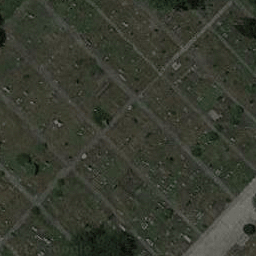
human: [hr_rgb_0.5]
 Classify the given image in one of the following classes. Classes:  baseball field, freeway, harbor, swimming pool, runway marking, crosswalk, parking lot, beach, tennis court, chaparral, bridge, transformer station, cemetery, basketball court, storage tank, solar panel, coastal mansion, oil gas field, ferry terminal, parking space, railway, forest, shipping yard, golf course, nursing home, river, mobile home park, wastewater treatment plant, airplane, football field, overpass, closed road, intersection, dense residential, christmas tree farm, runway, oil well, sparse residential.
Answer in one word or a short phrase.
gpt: cemetery